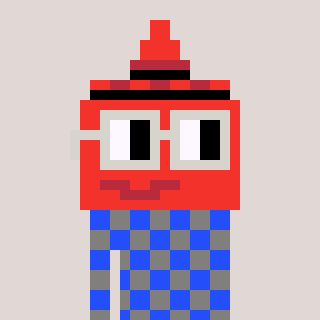
a pixel art character with square light gray glasses, a ketchup-shaped head and a bluegrey-colored body on a warm background